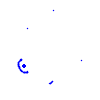
Particle: proton